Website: apple
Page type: account-selection
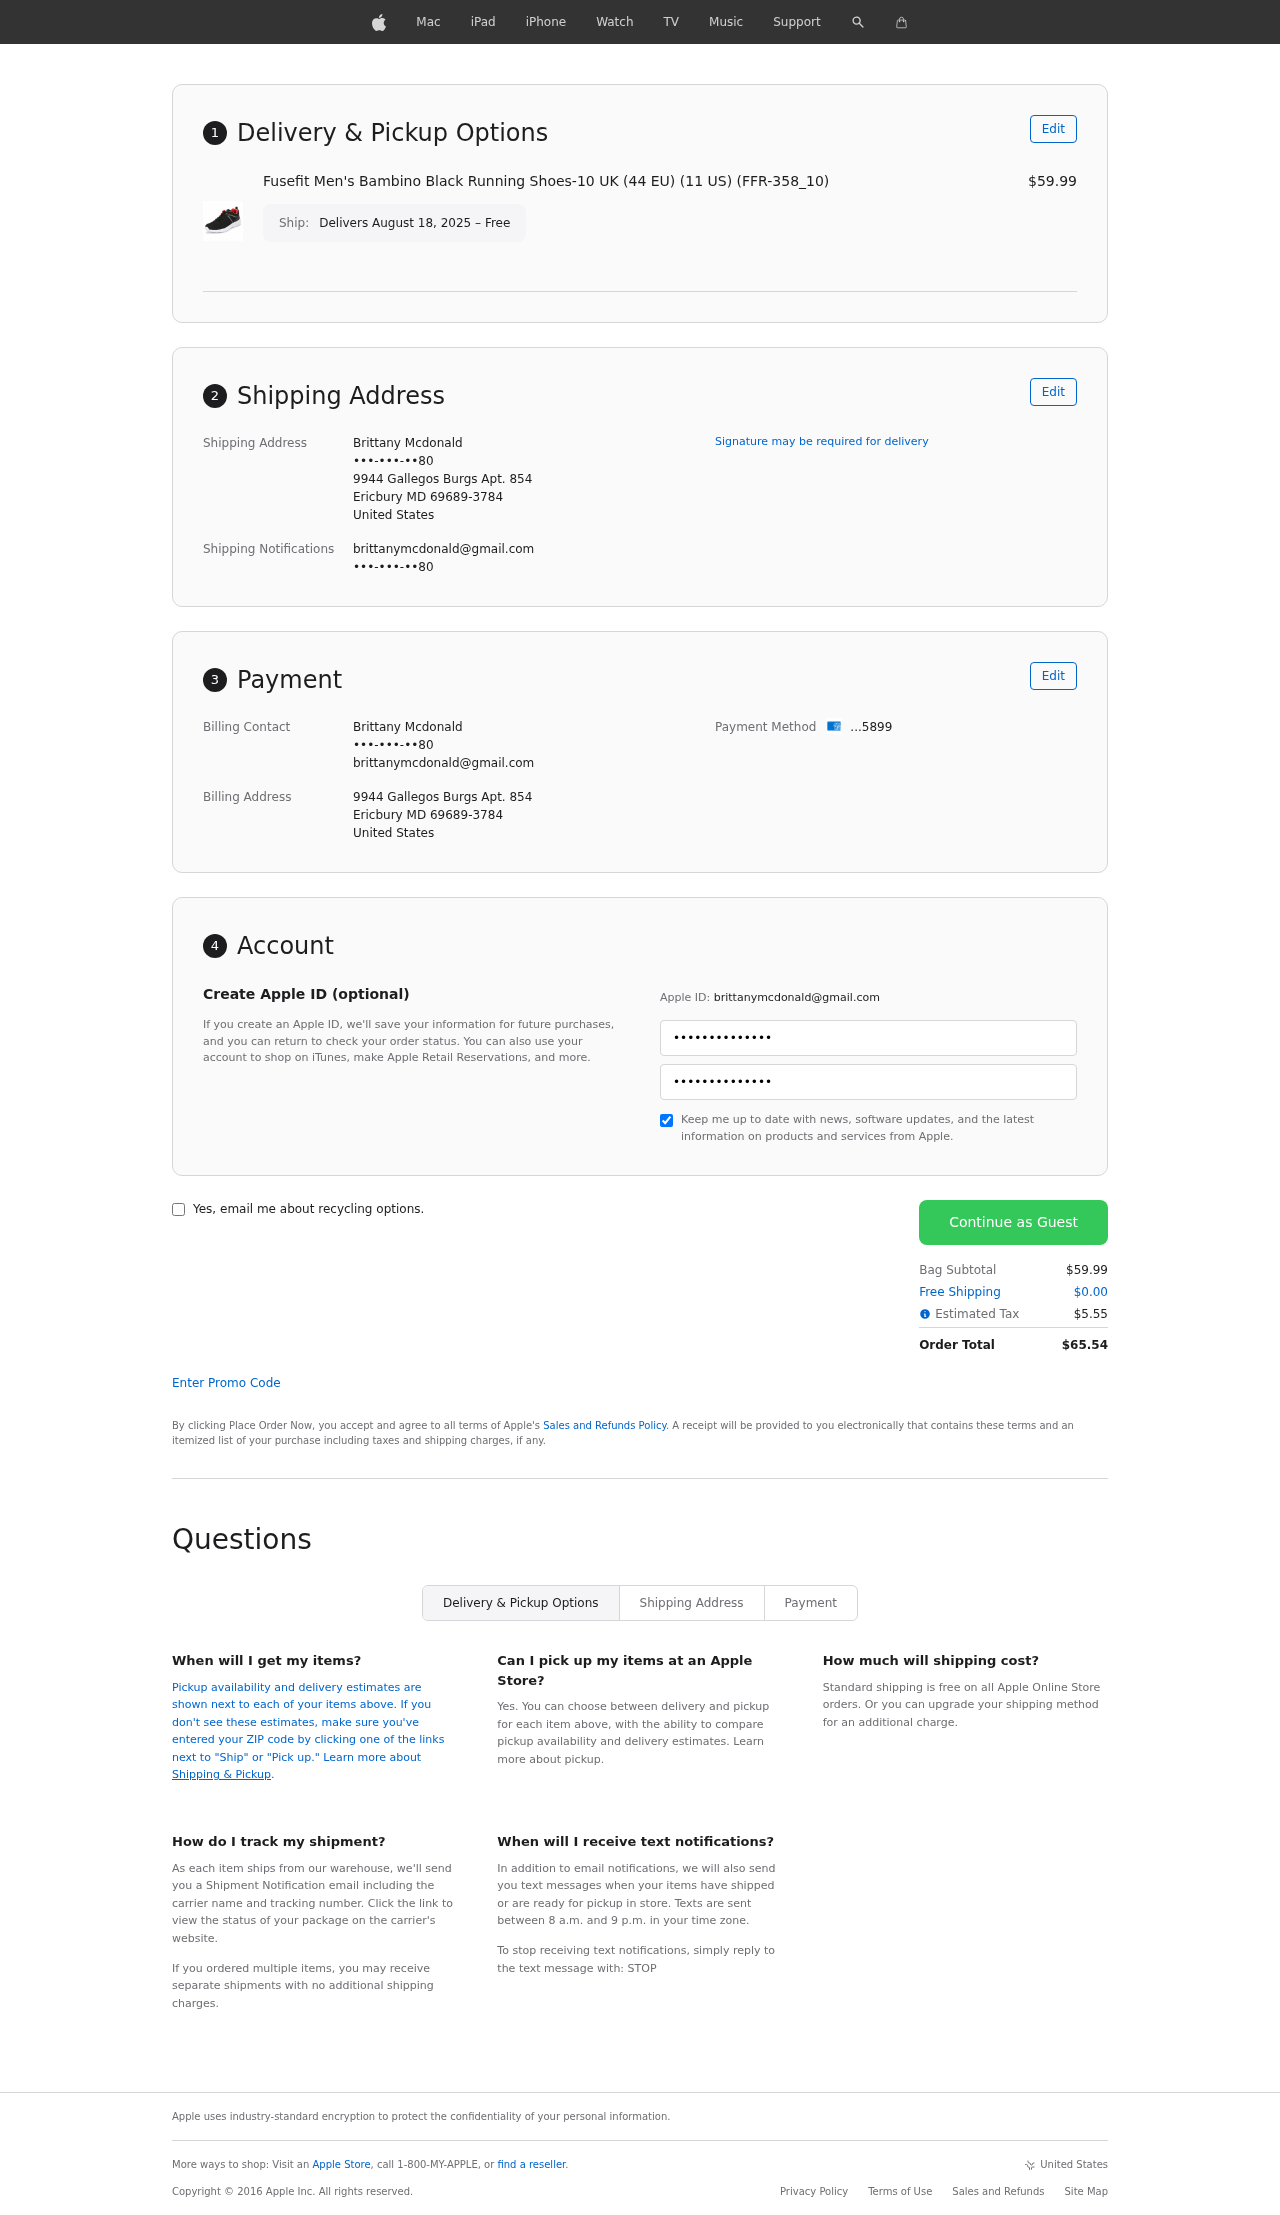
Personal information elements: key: PII_CARD_LAST4
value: ...5899
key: PII_CITY
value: Ericbury
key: PII_COUNTRY
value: United States
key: PII_EMAIL
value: brittanymcdonald@gmail.com
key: PII_FULLNAME
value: Brittany Mcdonald
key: PII_PHONE
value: •••-•••-••80
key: PII_POSTCODE_FULL
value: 69689-3784
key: PII_POSTCODE_FULL
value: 69689
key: PII_STATE_ABBR
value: MD
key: PII_STREET
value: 9944 Gallegos Burgs Apt. 854
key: PII_PHONE2
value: •••-•••-••80
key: PII_FIRSTNAME
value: Brittany
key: PII_LASTNAME
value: Mcdonald
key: PII_FULLNAME2
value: Brittany Mcdonald
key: PII_FULLNAME3
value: Brittany Mcdonald
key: PII_FIRSTNAME2
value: Brittany
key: PII_FIRSTNAME3
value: Brittany
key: PII_LASTNAME2
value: Mcdonald
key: PII_LASTNAME3
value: Mcdonald
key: PII_FIRSTNAME_DERIVED
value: Brittany
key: PII_LASTNAME_DERIVED
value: Mcdonald
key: PII_FULLNAME_DERIVED
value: Brittany Mcdonald
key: PII_NAME_FULL_DERIVED
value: Brittany Mcdonald
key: PII_PHONE3
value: •••-•••-••80
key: PII_EMAIL2
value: brittanymcdonald@gmail.com
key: PII_EMAIL3
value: brittanymcdonald@gmail.com
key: PII_STREET2
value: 9944 Gallegos Burgs Apt. 854
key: PII_POSTCODE
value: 69689
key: PII_POSTCODE_EXT
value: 3784
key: PII_POSTCODE_NUMERIC
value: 69689
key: PII_POSTCODE_EXT_NUMERIC
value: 3784
Product elements: key: PRODUCT1_NAME
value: Fusefit Men's Bambino Black Running Shoes-10 UK (44 EU) (11 US) (FFR-358_10)
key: PRODUCT1_PRICE
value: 59.99
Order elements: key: ORDER_DELIVERY_DATE
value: Delivers August 18, 2025 – Free
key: ORDER_SUBTOTAL
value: $59.99
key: ORDER_SHIPPING_COST
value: $0.00
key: ORDER_TAX
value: $5.55
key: ORDER_TOTAL
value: $65.54